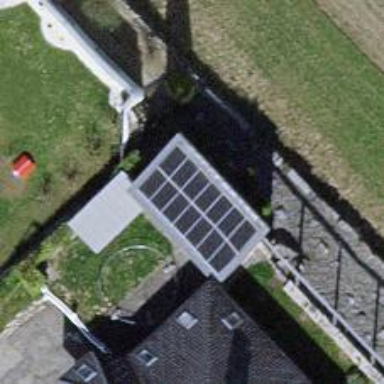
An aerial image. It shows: Solar power generator utilizing photovoltaic technology with solar photovoltaic panels.